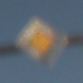
Verkehrszeichen: Vorfahrtsstrasse
Umgebung: Outdoor, Nature
Tageszeit: SunriseSunset
Wetter: PartlyCloudy
Licht: Natural
Jahreszeit: NotSpecified
Kontrast: HighContrast